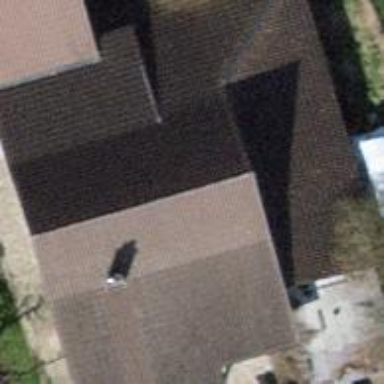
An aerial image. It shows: View of roof of building.